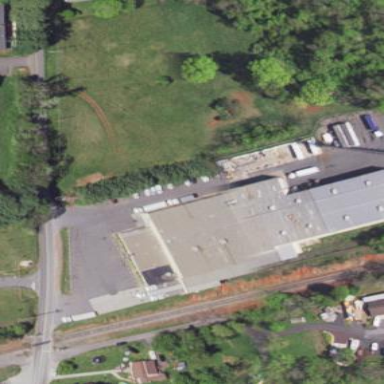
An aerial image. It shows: Industrial building.